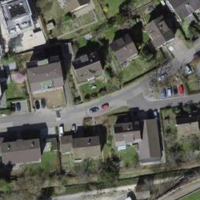
EUNIS habitat code: 54
Species observed at this site:
Lysimachia punctata
Crocus vernus